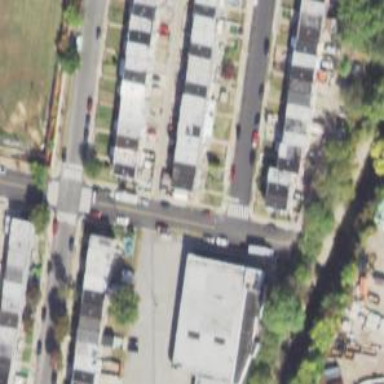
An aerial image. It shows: Alley classified as service road.